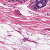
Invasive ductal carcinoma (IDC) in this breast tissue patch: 0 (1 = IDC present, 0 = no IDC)